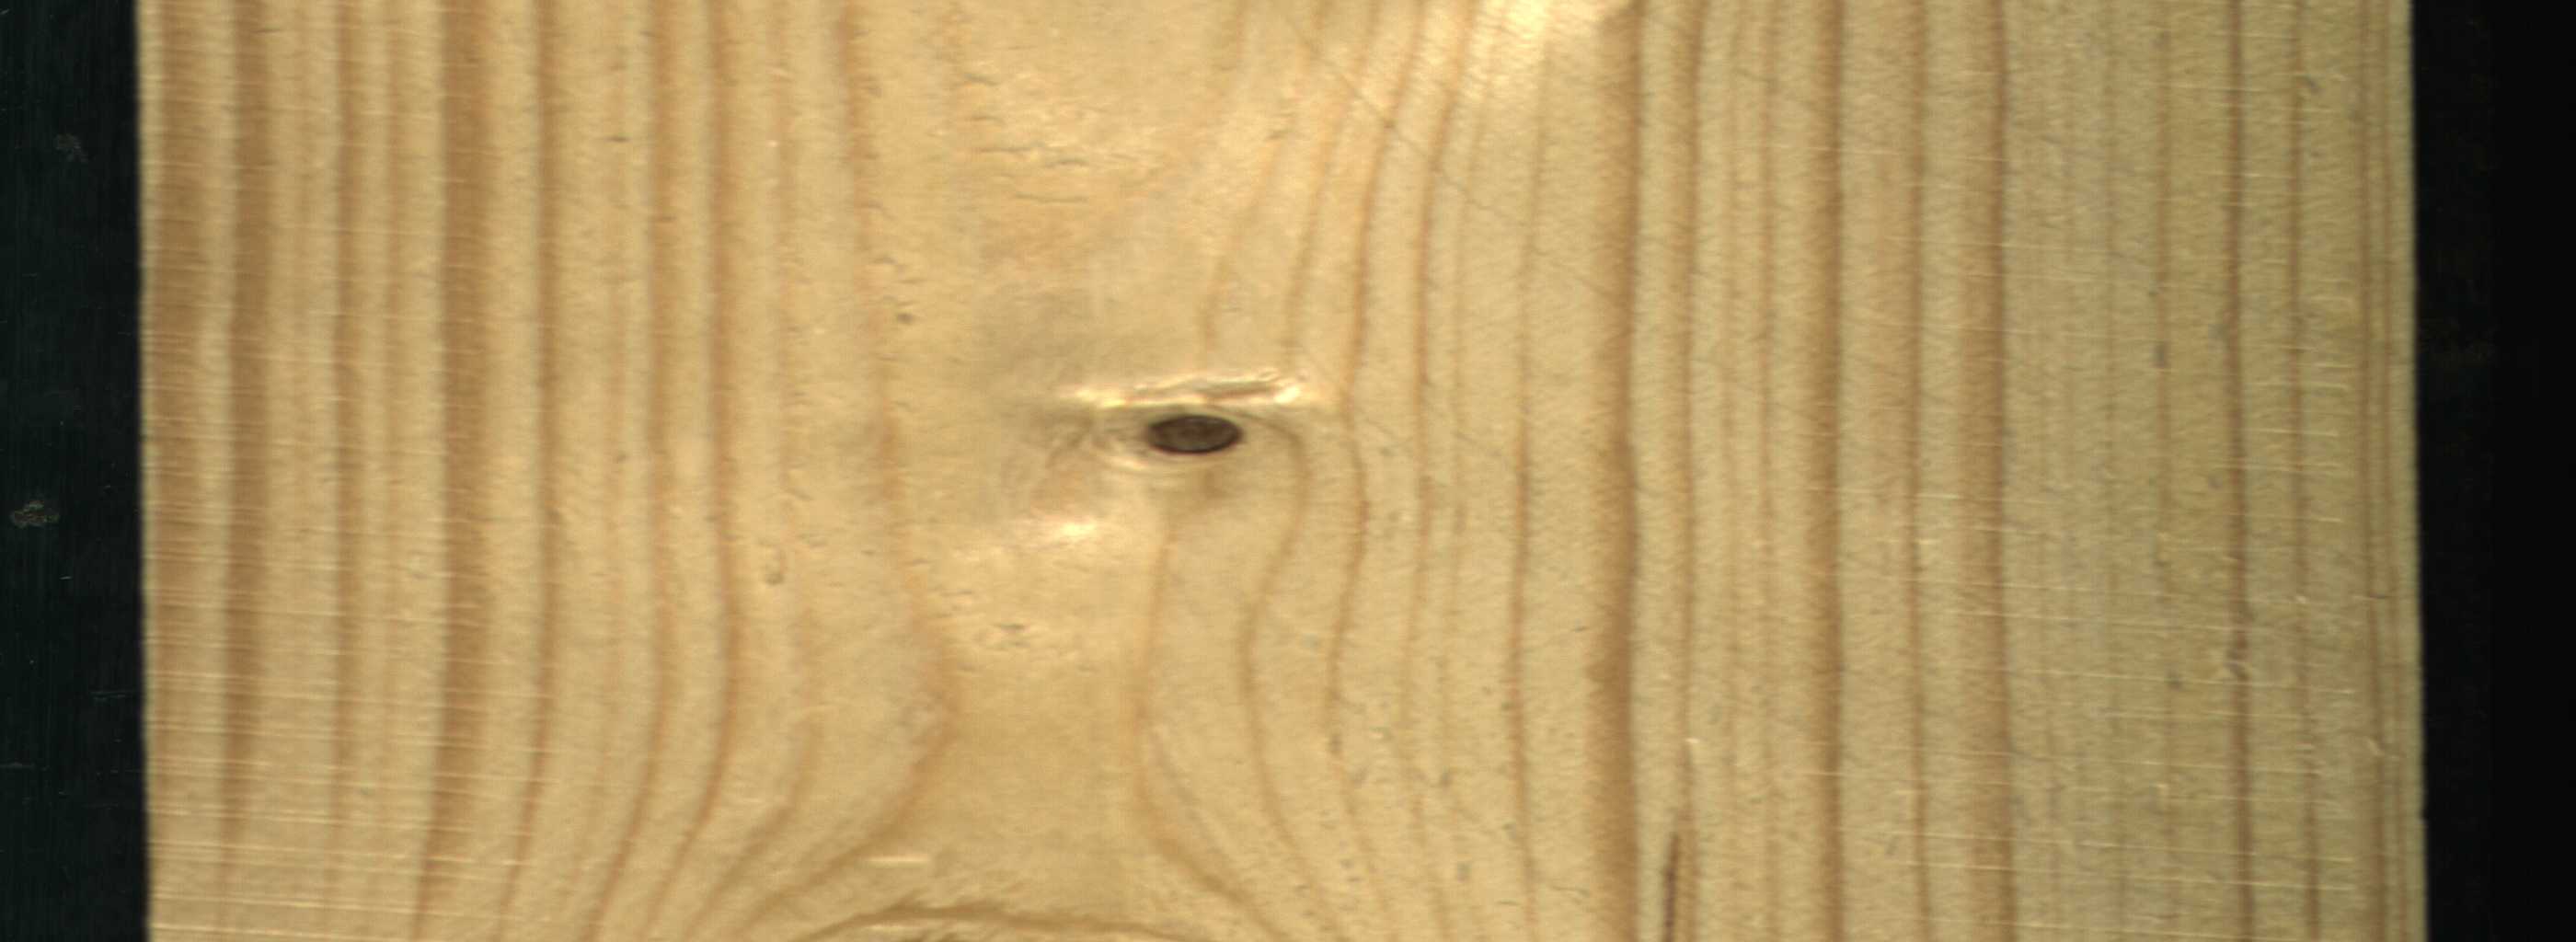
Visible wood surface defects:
resin
Dead_Knot